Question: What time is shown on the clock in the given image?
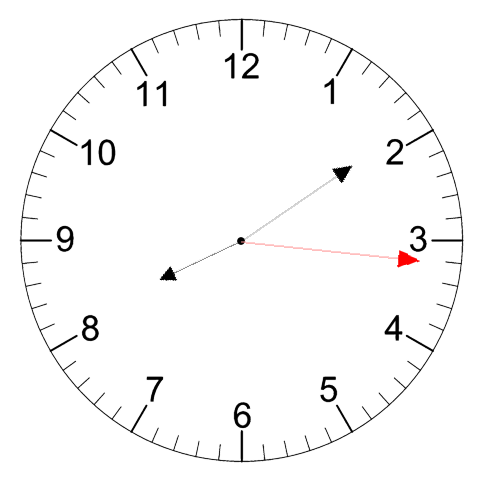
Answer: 08:09:16